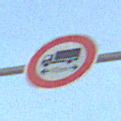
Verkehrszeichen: TatsaechlicheLaenge
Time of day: MorningAfternoon
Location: Outdoor (Suburban)
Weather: PartlyCloudy
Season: NotSpecified
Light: Natural